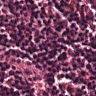
Metastatic tissue present: no